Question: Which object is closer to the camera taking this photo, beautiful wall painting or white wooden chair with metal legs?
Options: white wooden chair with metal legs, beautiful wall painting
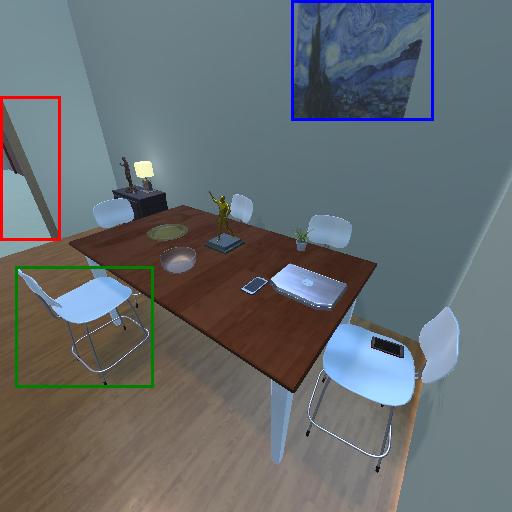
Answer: white wooden chair with metal legs